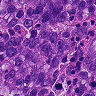
Metastatic tissue present: yes